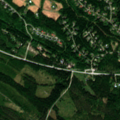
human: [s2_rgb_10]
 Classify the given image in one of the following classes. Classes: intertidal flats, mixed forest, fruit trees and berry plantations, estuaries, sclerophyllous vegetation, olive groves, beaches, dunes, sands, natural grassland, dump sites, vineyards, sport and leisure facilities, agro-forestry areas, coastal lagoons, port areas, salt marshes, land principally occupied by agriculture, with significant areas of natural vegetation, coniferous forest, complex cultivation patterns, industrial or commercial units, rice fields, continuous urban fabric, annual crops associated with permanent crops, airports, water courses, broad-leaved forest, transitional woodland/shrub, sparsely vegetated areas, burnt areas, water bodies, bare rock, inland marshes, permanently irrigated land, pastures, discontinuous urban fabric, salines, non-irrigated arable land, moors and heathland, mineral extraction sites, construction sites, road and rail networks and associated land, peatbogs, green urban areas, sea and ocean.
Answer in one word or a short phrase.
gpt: discontinuous urban fabric, broad-leaved forest, coniferous forest, mixed forest, transitional woodland/shrub